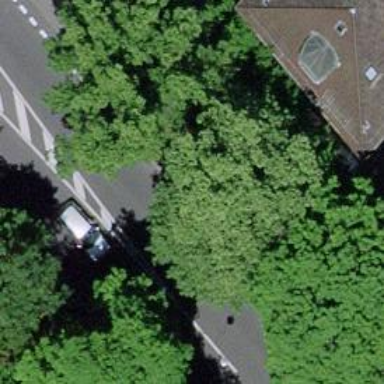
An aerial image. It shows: Avenue of trees.